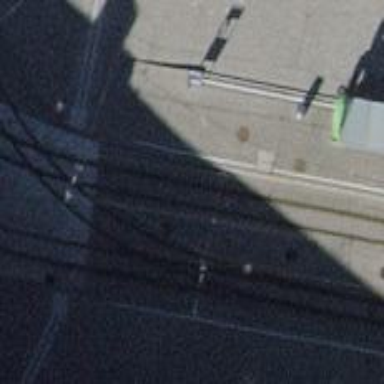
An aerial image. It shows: Tram stop for public transport.